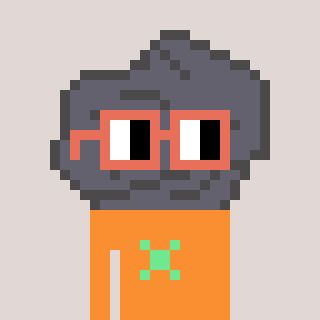
a pixel art character with square orange glasses, a rock-shaped head and a orange-colored body on a warm background